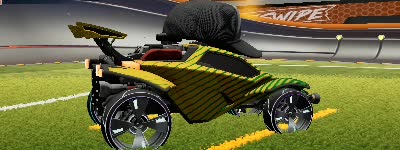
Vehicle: octane